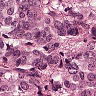
Metastatic tissue present: yes